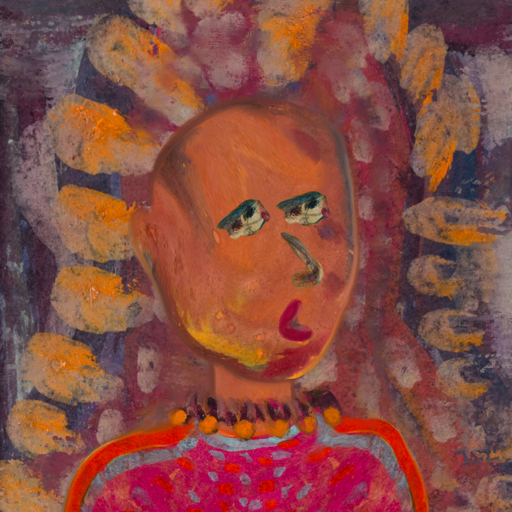
Background: Doll, Head And Neck Side: Mother_And_Son_Son, Face Side: Pipe, Bust: Sisters, Hair Side: Blank, Head Accessory: Blank, Second Necklace: Blank, Necklace: Doll, Baby: Blank